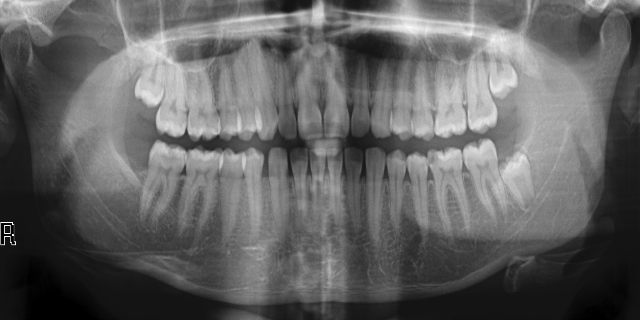
adult